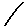
Label: line